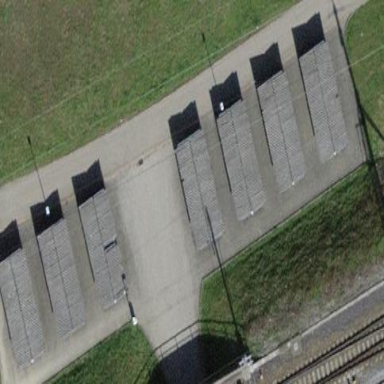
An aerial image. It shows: Bicycle parking area.